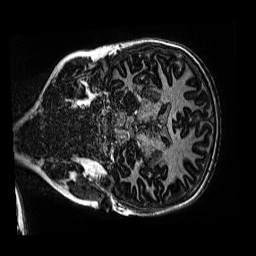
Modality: MP2RAGE
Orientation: coronal
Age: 11
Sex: female
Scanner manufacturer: siemens
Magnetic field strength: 3 T
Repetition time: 4 s
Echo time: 0.00299 s